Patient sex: M
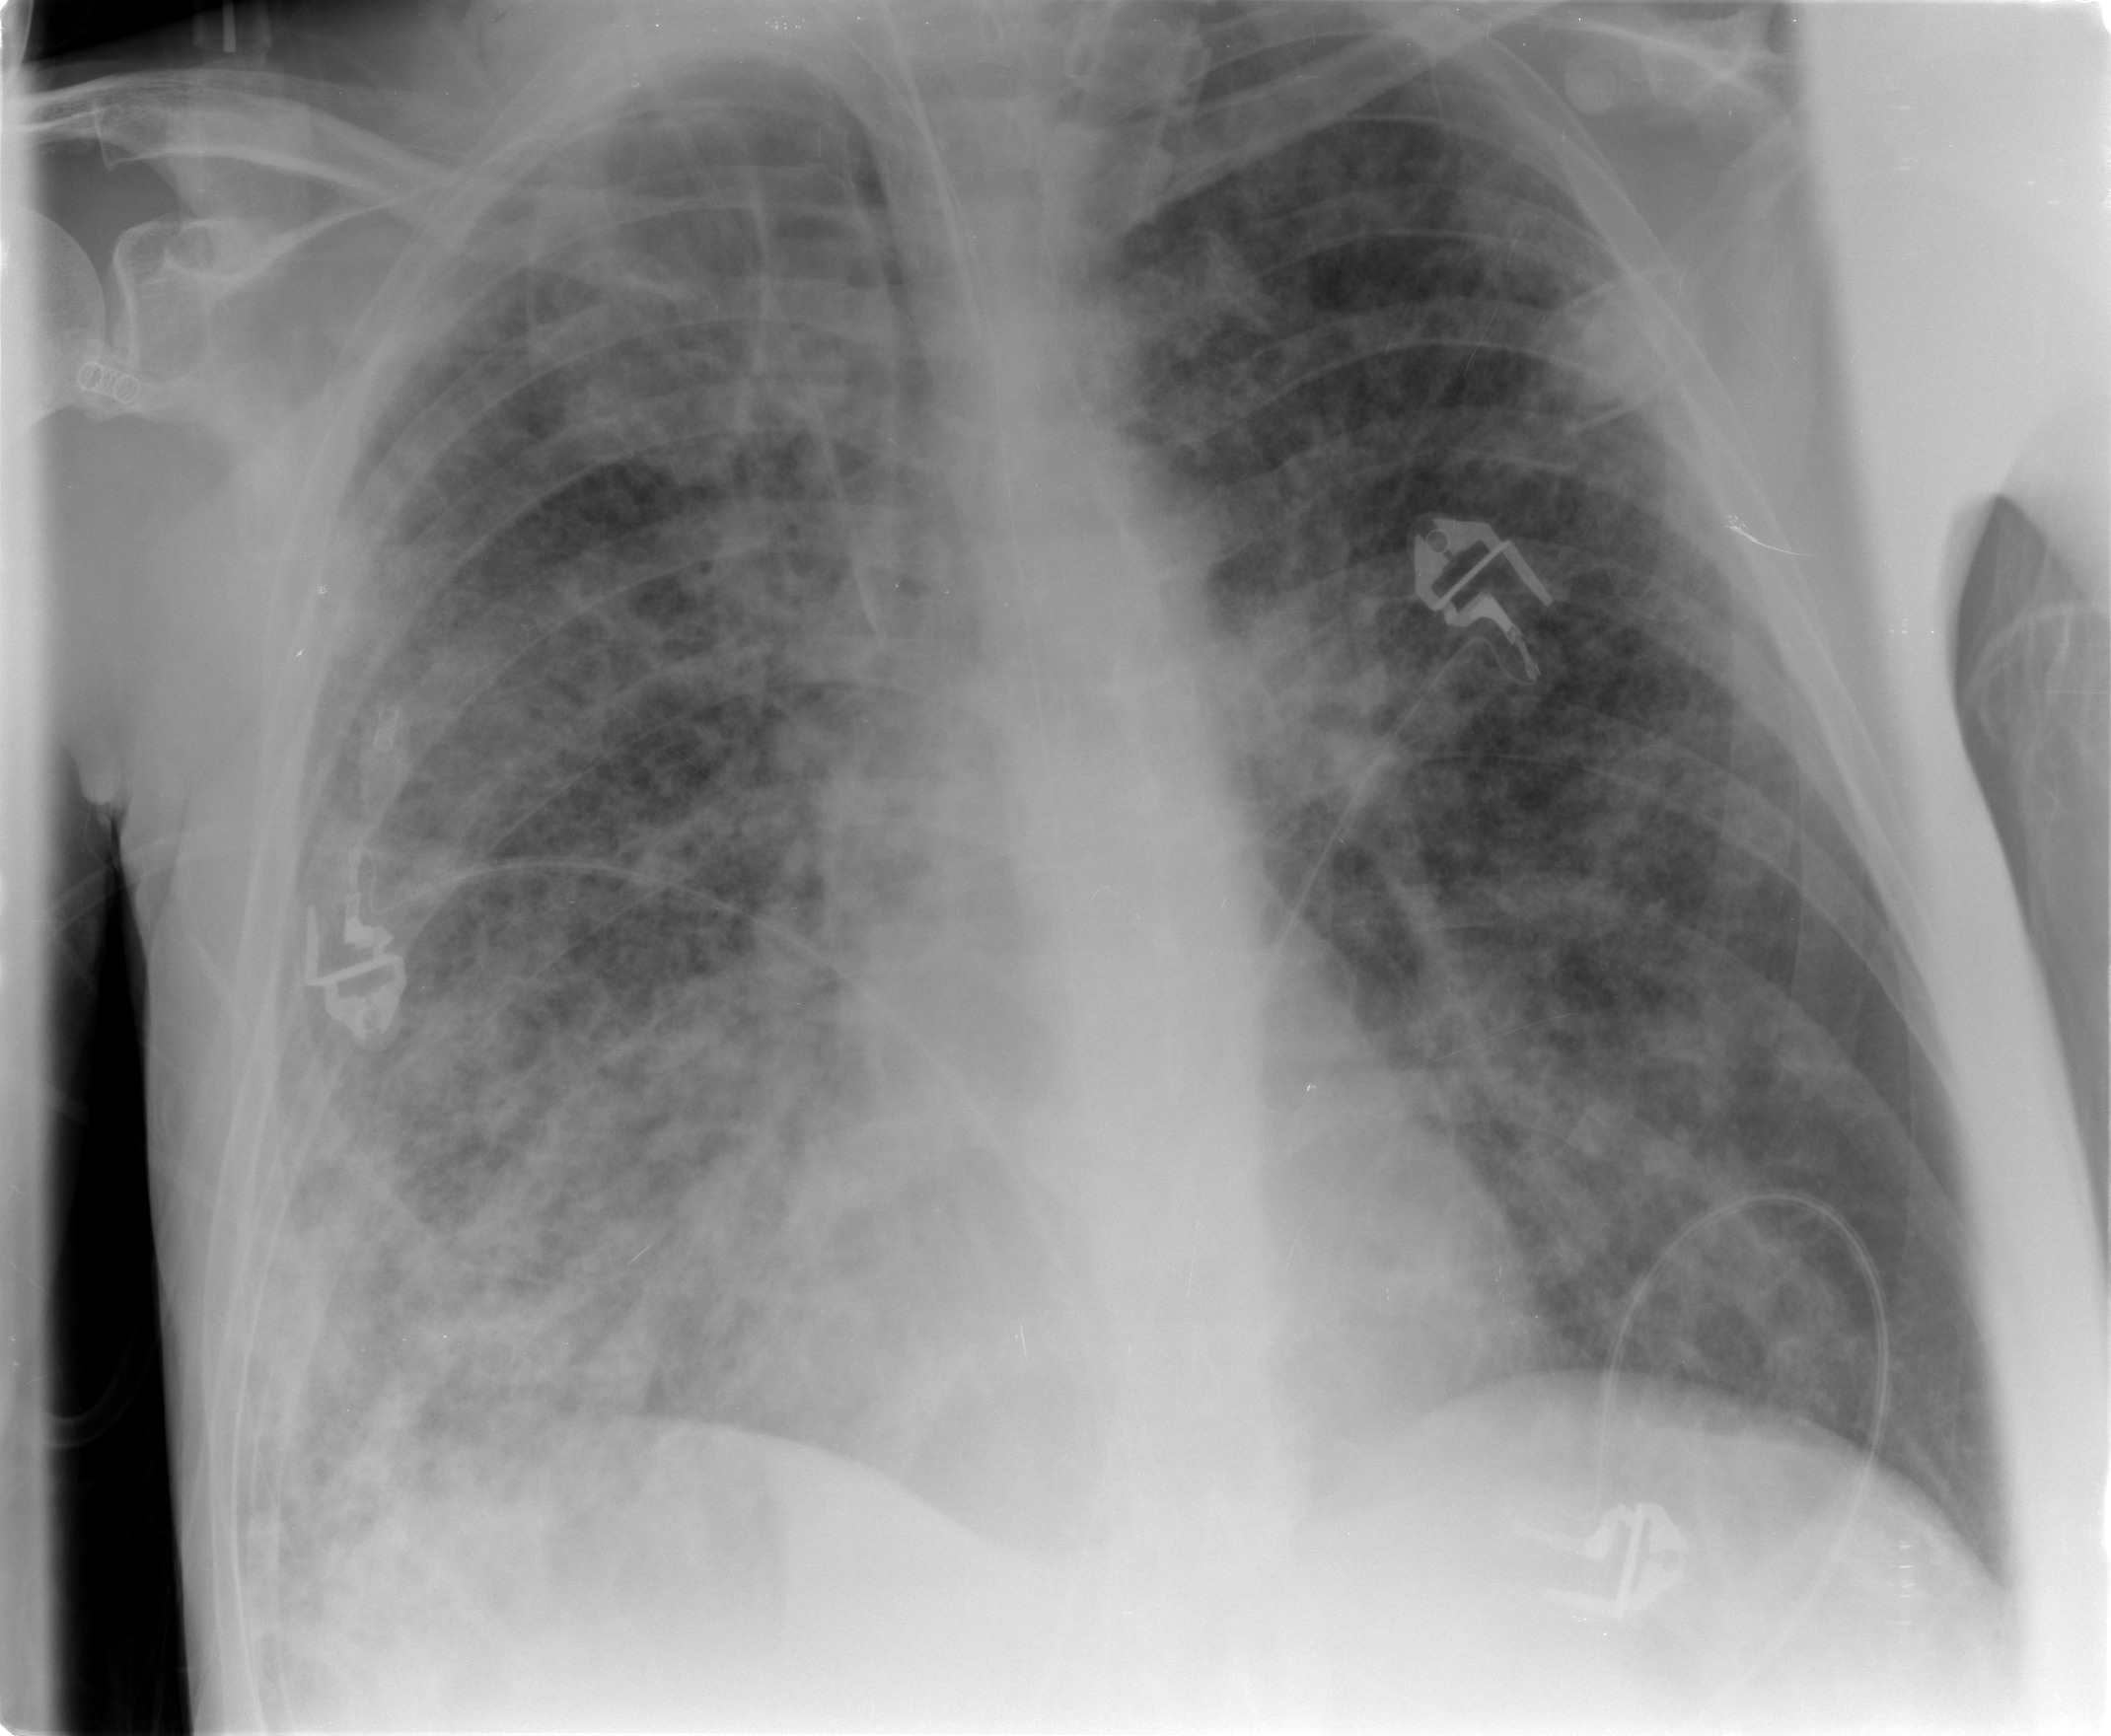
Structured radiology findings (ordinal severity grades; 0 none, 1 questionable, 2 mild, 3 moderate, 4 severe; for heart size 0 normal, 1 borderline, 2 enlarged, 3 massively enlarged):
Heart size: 1
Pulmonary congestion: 3
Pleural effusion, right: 2
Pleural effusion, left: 0
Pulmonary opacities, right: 4
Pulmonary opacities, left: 3
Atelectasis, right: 3
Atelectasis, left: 3